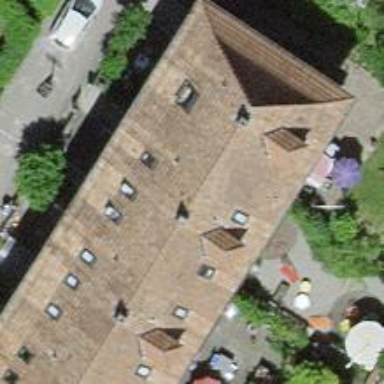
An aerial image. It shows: Residential building with hipped roof covered in maroon roof tiles. The roof is oriented across the building.